Field crop: maize
Growth stage: 2
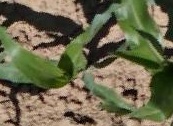
Species: maize